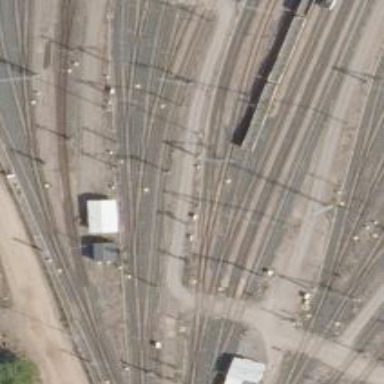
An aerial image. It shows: Rail yard with electrified contact lines for railway operations.